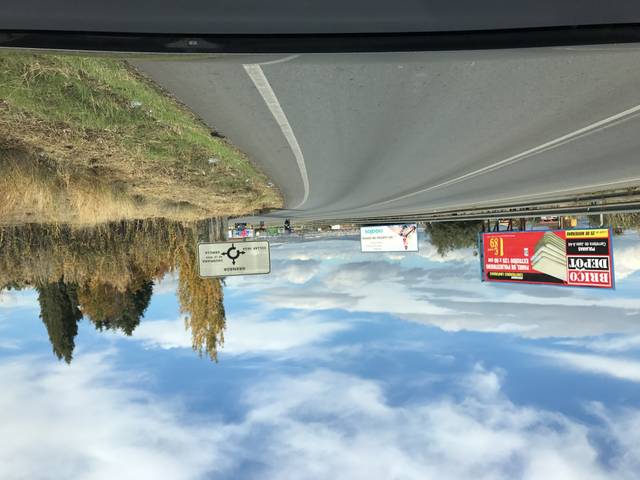
Region: Spain
Coordinates: 37.146, -3.657